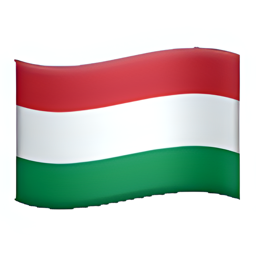
Name: flag for hungary
Emoji: 🇭🇺
Group: Flags
Sub-group: country-flag